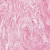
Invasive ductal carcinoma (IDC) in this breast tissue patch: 0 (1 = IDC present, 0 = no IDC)